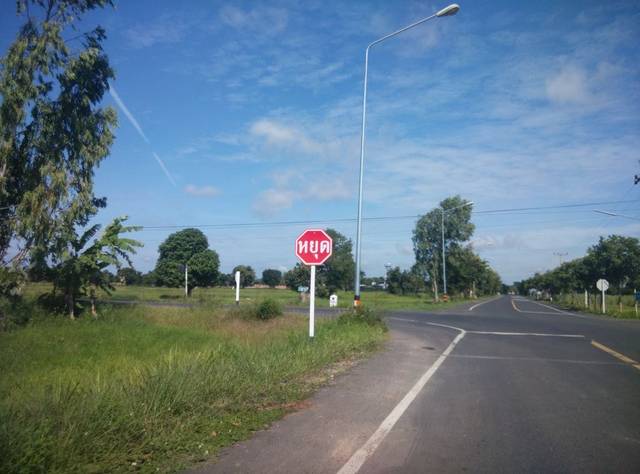
Region: Thailand
Coordinates: 15.127, 104.177